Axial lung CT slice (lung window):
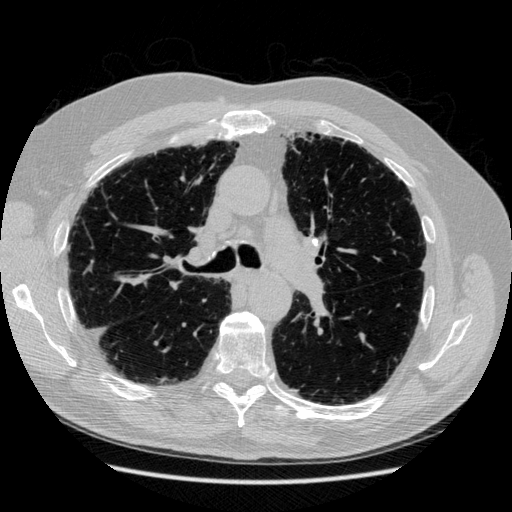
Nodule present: no